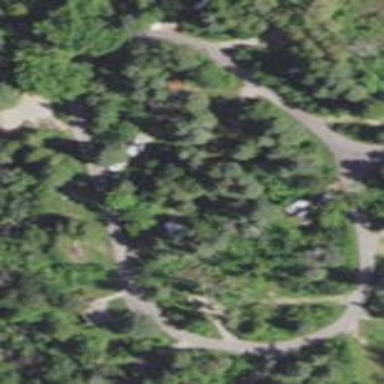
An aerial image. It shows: Campsite for tourism.